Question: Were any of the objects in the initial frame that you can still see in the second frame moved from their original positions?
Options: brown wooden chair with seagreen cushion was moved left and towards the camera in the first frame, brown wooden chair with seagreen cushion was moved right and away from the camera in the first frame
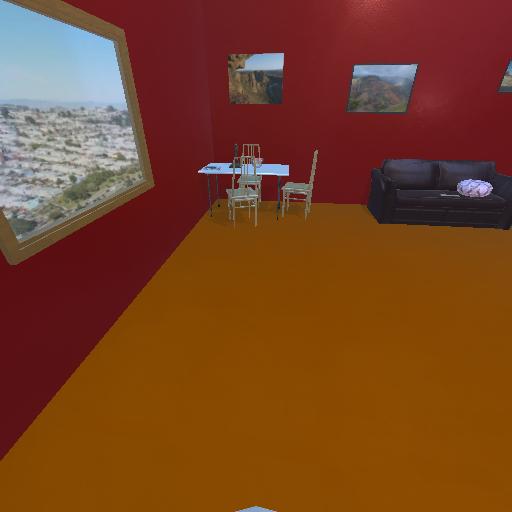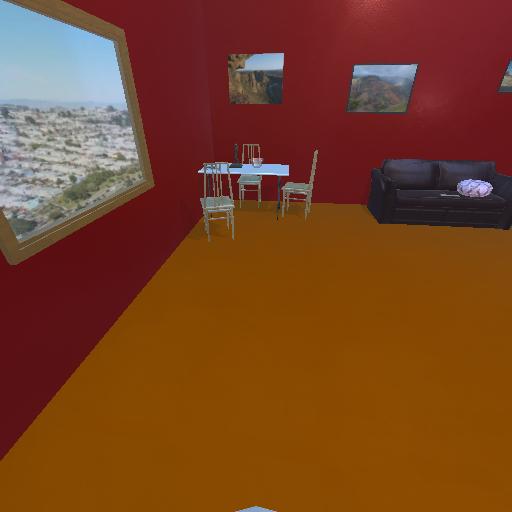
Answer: brown wooden chair with seagreen cushion was moved left and towards the camera in the first frame